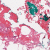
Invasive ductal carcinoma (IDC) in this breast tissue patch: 0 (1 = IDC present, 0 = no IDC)